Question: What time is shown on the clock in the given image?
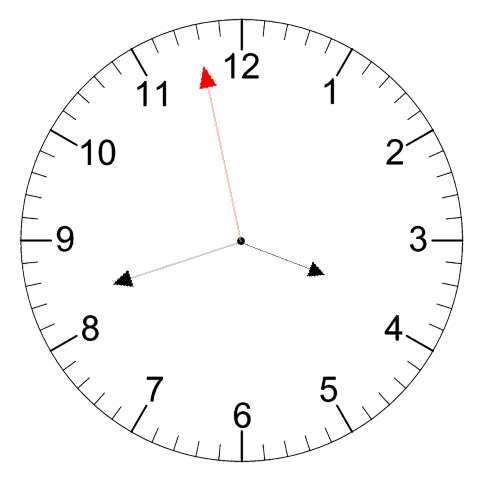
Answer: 03:41:58